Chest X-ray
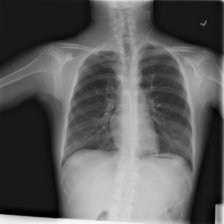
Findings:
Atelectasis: negative
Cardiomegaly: negative
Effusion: negative
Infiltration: positive
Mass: negative
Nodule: negative
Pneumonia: negative
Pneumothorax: negative
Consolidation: negative
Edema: negative
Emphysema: negative
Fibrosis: negative
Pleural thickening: negative
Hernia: negative